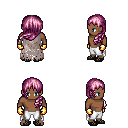
a pixel art fantasy rpg character, male body template, human, dark skin, gray tattered cape, white pants, pink left-swept hairstyle, gold gloves, ghillies, four views (front, back, left, right), 2x2 character sprite sheet, small pixel art, hard edges, no anti-aliasing